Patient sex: M
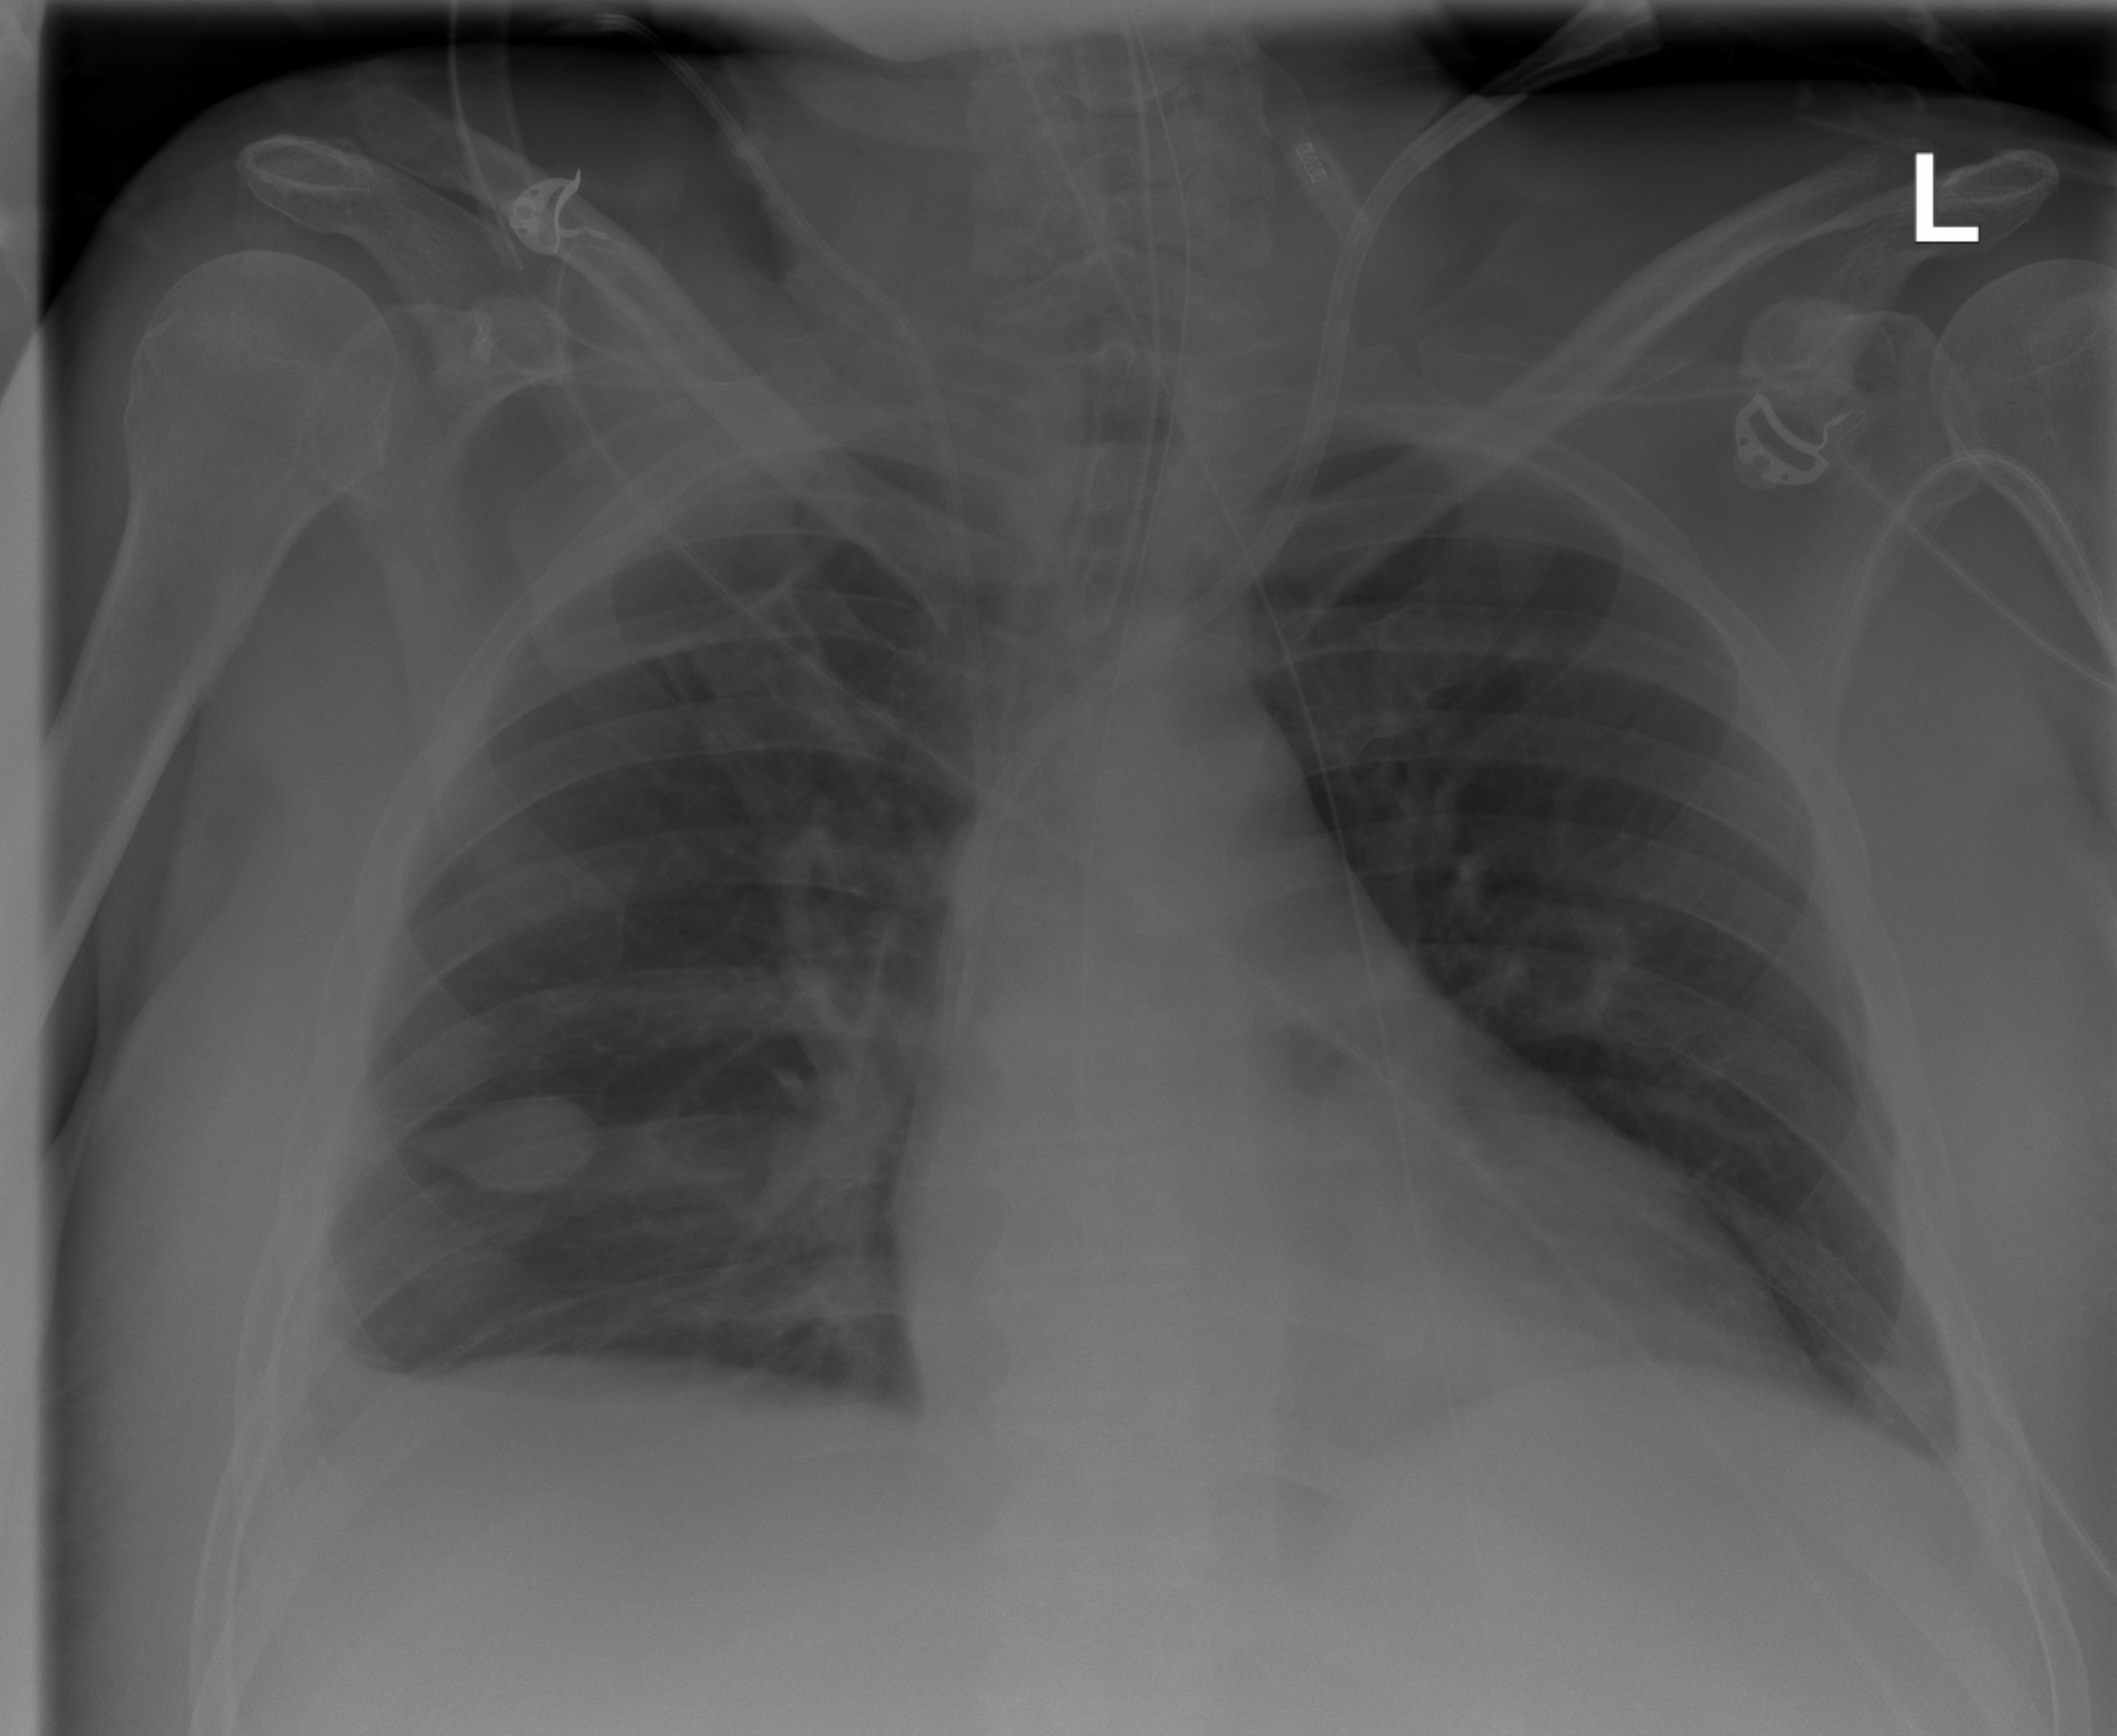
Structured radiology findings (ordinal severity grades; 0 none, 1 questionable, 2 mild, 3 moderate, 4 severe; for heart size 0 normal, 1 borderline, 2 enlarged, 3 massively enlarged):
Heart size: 2
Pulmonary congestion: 0
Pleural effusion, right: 2
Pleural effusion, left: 0
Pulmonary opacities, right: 0
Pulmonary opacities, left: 0
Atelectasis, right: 0
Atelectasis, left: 0